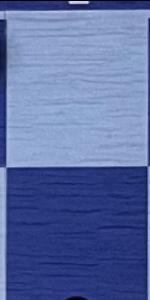
Label: Empty